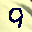
Label: 9